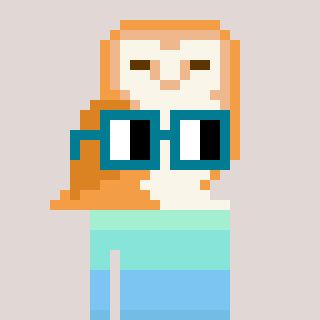
a pixel art character with square dark green glasses, a owl-shaped head and a rust-colored body on a warm background